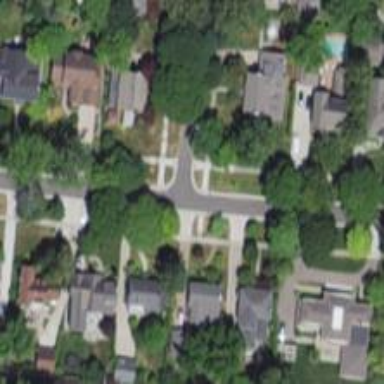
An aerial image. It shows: Asphalt footway with unmarked crossing.